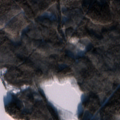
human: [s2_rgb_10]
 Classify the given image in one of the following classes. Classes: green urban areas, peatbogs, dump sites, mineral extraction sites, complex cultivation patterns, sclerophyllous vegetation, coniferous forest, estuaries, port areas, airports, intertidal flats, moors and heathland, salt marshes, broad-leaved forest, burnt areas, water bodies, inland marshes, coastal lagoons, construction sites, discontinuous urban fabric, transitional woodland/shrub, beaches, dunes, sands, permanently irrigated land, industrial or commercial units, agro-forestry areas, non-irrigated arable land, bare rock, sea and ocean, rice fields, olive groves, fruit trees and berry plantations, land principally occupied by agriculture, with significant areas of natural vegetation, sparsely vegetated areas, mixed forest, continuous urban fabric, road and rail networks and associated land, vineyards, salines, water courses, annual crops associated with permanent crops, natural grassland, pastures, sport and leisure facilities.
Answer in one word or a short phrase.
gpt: coniferous forest, mixed forest, water bodies